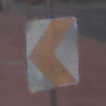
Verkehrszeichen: RichtungstafelnInKurvenKleinRechts
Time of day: MorningAfternoon
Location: Outdoor (Urban)
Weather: Overcast
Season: NotSpecified
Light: Natural